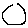
Label: circle